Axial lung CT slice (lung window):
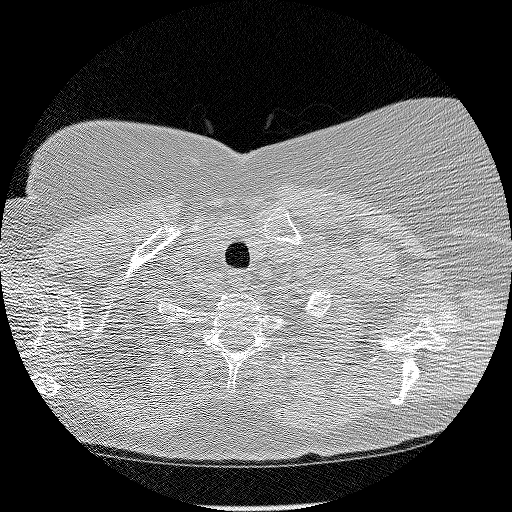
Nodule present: no